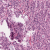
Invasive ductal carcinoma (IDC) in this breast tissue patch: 1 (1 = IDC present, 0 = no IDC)